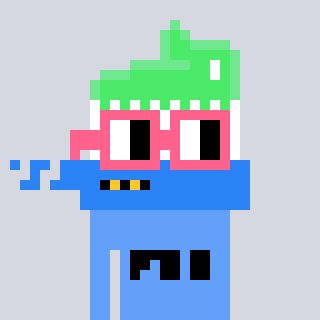
a pixel art character with square pink glasses, a toothbrush-shaped head and a blue-colored body on a cool background